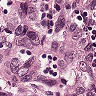
Metastatic tissue present: yes